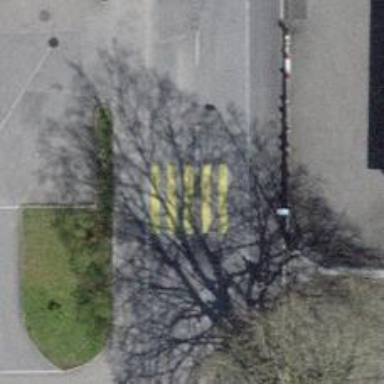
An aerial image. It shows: Zebra crossing on the road.